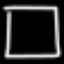
Label: square